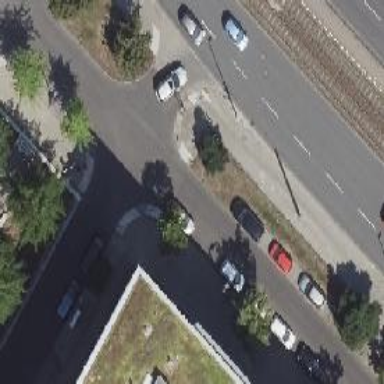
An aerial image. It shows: Unmarked crossing on the road.